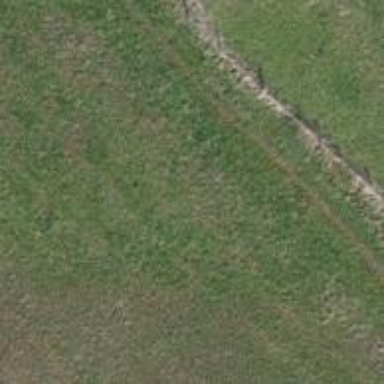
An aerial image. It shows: Track with grade5 tracktype.